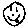
Label: smiley face